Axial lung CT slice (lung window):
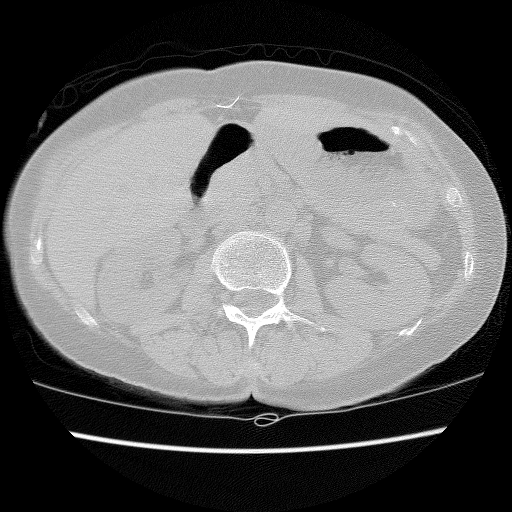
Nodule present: no